Question: Can anyone tell me where to change the settings so that hitting # doesn't keep bringing up my list of Github issues when editing code? I'm not wanting to switch off Issue tracking altogether or to switch off all autocomplete, just to stop the # key bringing up the list when I'm editing code!

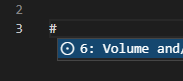
Answer: Thanks for the tips, folks - it got me going down the right route by checking what was happening for different filetypes and double-checking installed extensions.
Eventually I found the following under the GitHub plugin (which I thought was a core feature of VSC)...
> Github Issues: Ignore Completion Trigger Languages that the '#'
character should not be used to trigger issue completion suggestions.
It had python and makefile already added. I tried adding 'Shell Script' and 'plain text' but it didn't seem to make a difference. However I then found 'Github Issues " Issue Completions' and was able to turn it off completely with that. It means it doesn't appear when doing the commit message either, but that's less annoying than the previous behaviour when I was trying to add comments to my shell script and kept getting these popups!